若关于$x$的方程$2\sin^2x-\sqrt{3}\sin2x+m-1=0$在$\left(\dfrac{\pi}{2},\pi\right)$上有实数根，则实数$m$的取值范围是\underline{\qquad\qquad}.
【解答】
\noindent
\textbf{【答案】$[-2,1)$}
\noindent
\textbf{【分析】}首先利用降幂公式，辅助角公式，化简等式为$\sin\left(2x+\dfrac{\pi}{6}\right)=\dfrac{m}{2}$，并求$t=2x+\dfrac{\pi}{6}$的范围，转化为函数$y_1=\sin t,y_2=\dfrac{m}{2}$在$t\in\left(\dfrac{7\pi}{6},\dfrac{13\pi}{6}\right)$上的图象有交点，利用数形结合，即可求解.
\noindent
\textbf{【详解】}$\because 2\sin^2x-\sqrt{3}\sin2x+m-1=0$，$\therefore 1-\cos2x-\sqrt{3}\sin2x+m-1=0$，
\noindent
即$\cos2x+\sqrt{3}\sin2x-m=0$，$\therefore 2\sin\left(2x+\dfrac{\pi}{6}\right)=m$，即$\sin\left(2x+\dfrac{\pi}{6}\right)=\dfrac{m}{2}$
\noindent
$\because x\in\left(\dfrac{\pi}{2},\pi\right)$，$\therefore 2x+\dfrac{\pi}{6}\in\left(\dfrac{7\pi}{6},\dfrac{13\pi}{6}\right)$
\noindent
设$2x+\dfrac{\pi}{6}=t$，$t\in\left(\dfrac{7\pi}{6},\dfrac{13\pi}{6}\right)$，则$\sin t=\dfrac{m}{2}$在$t\in\left(\dfrac{7\pi}{6},\dfrac{13\pi}{6}\right)$上有实数根，
\noindent
$\therefore y_1=\sin t,y_2=\dfrac{m}{2}$在$t\in\left(\dfrac{7\pi}{6},\dfrac{13\pi}{6}\right)$上的图象有交点，如图

\noindent
由于$\sin\dfrac{13\pi}{6}=\dfrac{1}{2}$，由图象可知，$-1\leq\dfrac{m}{2}<\dfrac{1}{2}$，即$-2\leq m<1$.
\noindent
故答案为：$[-2,1)$
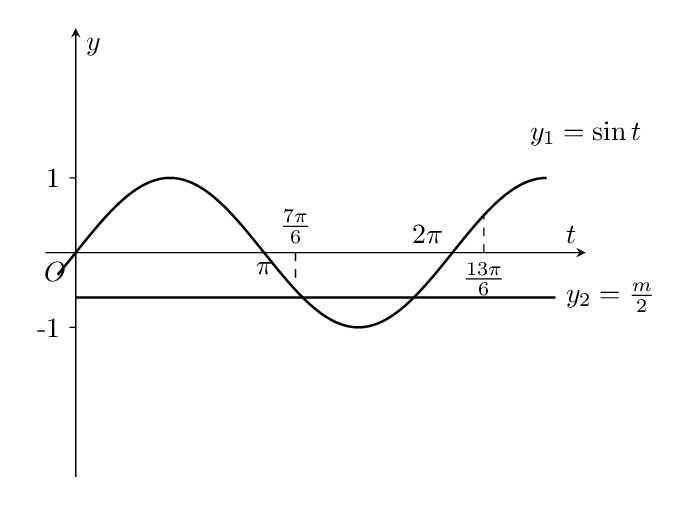